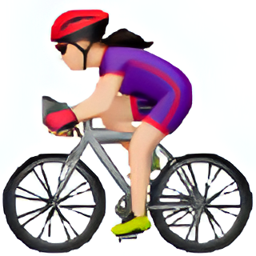
Name: woman biking type 1 2
Emoji: 🚴🏻‍♀️
Group: People & Body
Sub-group: person-sport